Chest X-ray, AP view. Patient: 63 years old, sex F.
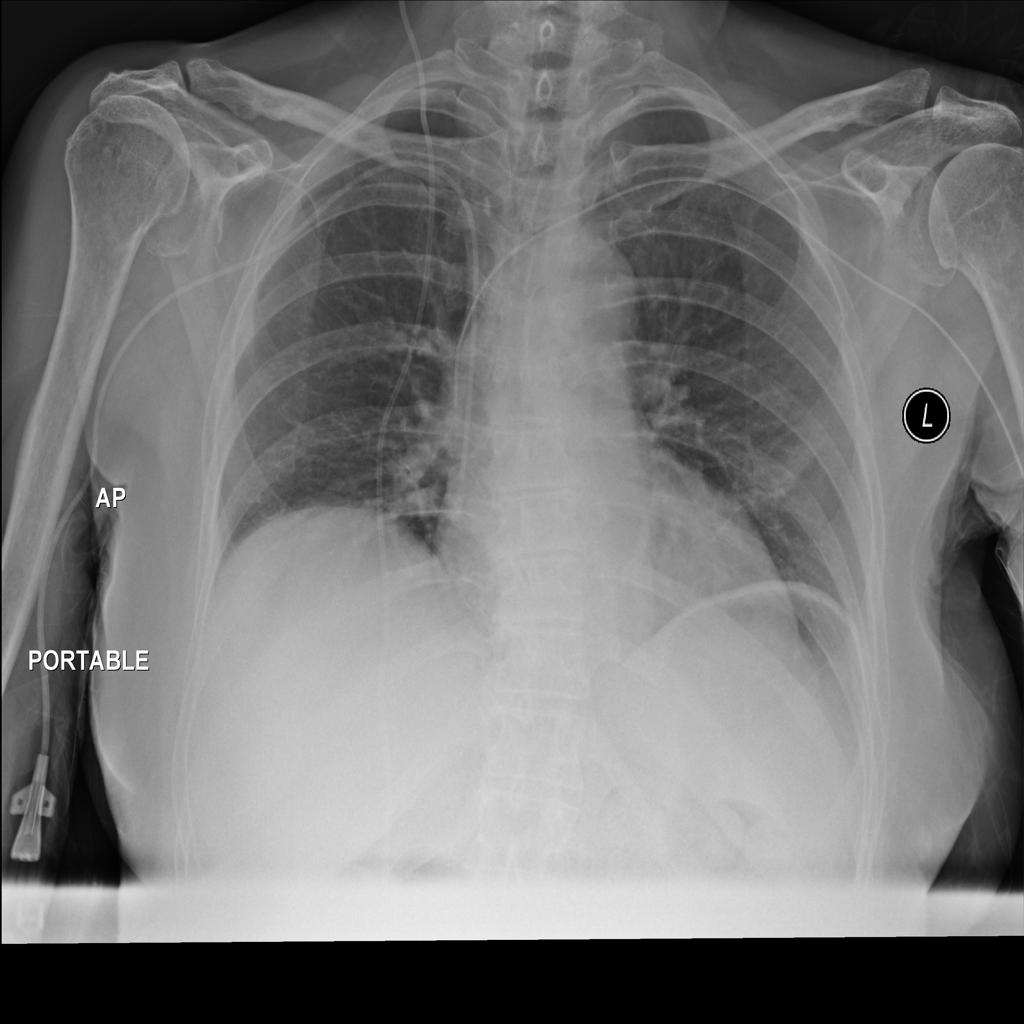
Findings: No Finding